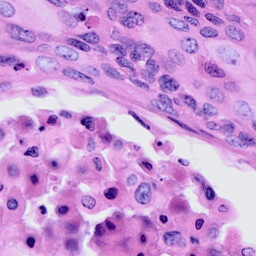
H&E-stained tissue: Cervix